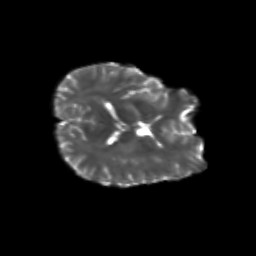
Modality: T2w
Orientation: axial
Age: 26
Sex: female
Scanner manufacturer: siemens
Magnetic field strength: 3 T
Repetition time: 3.5 s
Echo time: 0.104 s